Aerial crown-view tile of a tropical tree (Barro Colorado Island, Panama), acquired 20250217:
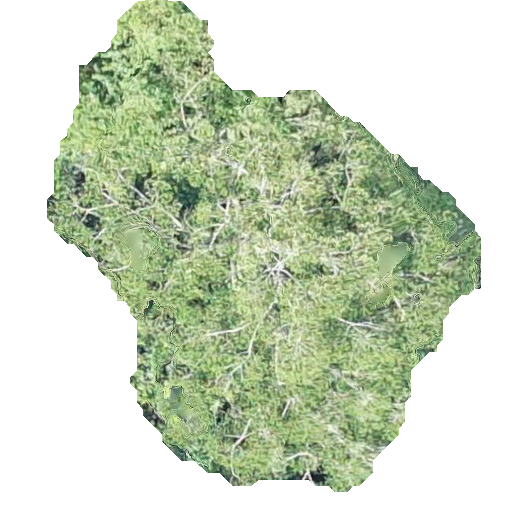
Species: Trema micranthum
GBIF accepted scientific name: Trema micranthum
Crown area: 191.032 m²